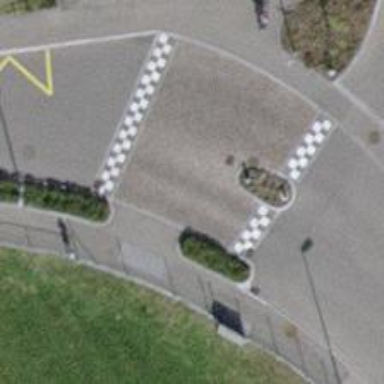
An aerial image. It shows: Table-style traffic calming feature.